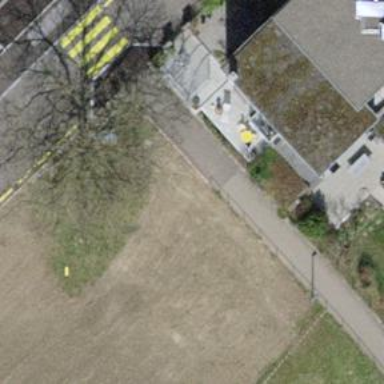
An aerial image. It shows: Bench for seating.